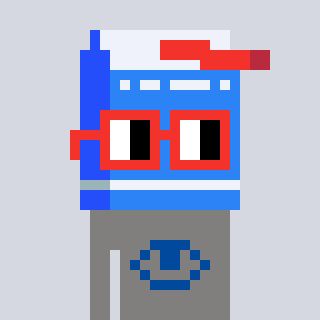
a pixel art character with square red glasses, a milk-shaped head and a bluegrey-colored body on a cool background